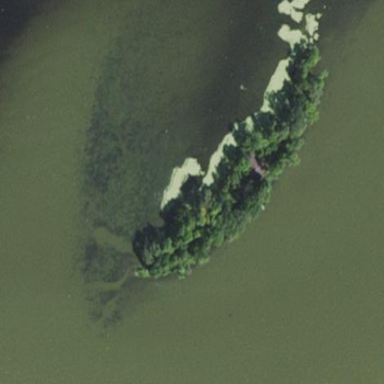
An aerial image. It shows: Image showing island.